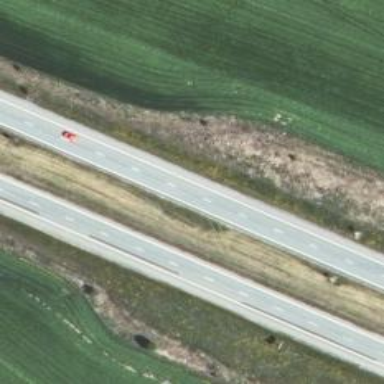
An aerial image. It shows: Motorway.